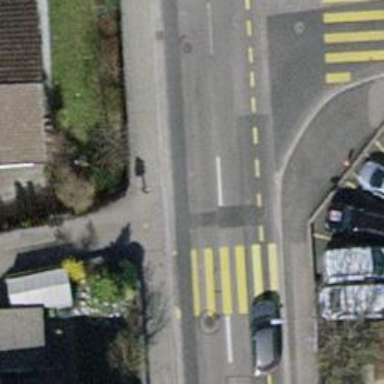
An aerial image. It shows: Tertiary road with asphalt surface and designated cycle lane.